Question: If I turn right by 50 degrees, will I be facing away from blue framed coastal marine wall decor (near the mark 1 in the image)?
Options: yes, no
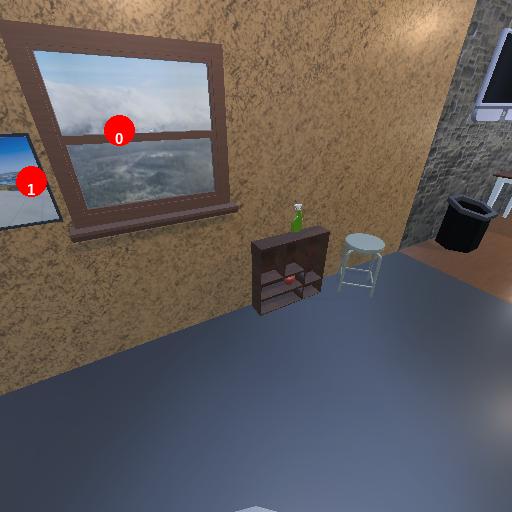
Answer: yes